Question: I uploaded a build to test flight with a WatchKit extension and am getting a warning symbol listed next to the build number for the build.
Does anyone know what this is about, how to fix it, if this means there is an issue with the app when you submit for review, etc?
Thanks.

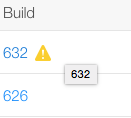
Answer: It's there because Testflight doesn't support WatchKit extensions right now. You can still submit without any issues.